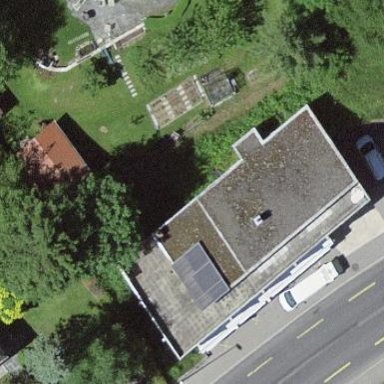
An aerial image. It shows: Residential building.